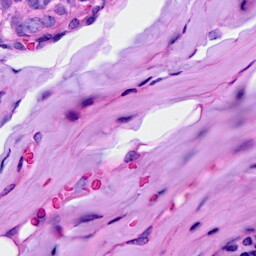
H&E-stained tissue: Breast